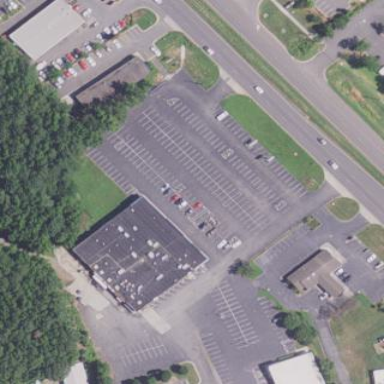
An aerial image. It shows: Retail area.